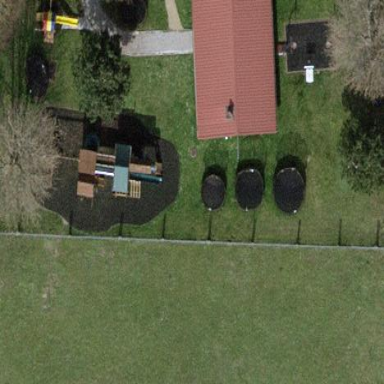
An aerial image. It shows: Playground area for leisure activities on the land.